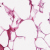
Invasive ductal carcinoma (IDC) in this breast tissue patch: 0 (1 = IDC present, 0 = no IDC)